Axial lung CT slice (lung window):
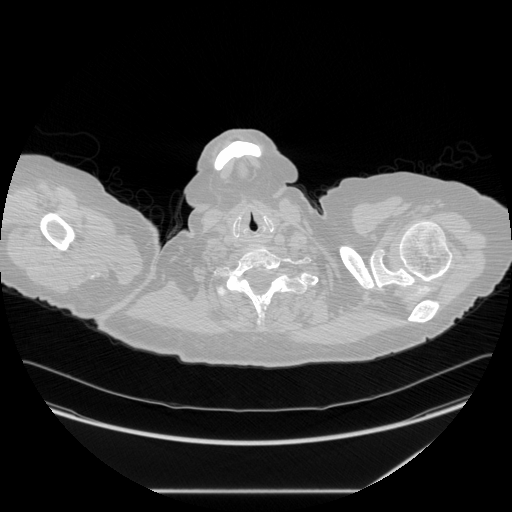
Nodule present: no